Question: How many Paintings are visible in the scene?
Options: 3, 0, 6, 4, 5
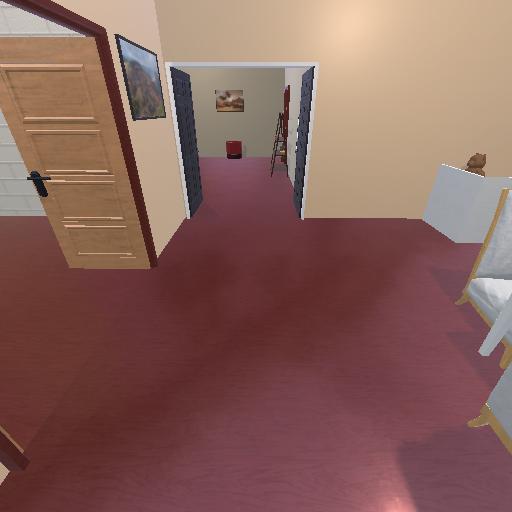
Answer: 3